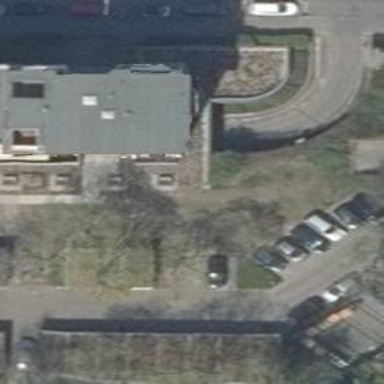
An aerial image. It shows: Parking entrance.